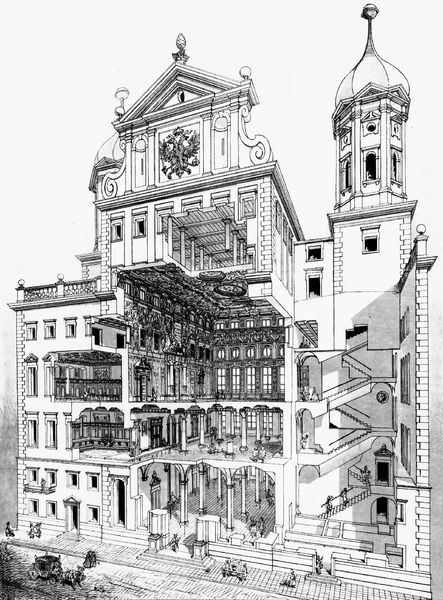
Titel: Rathaus in Augsburg
Künstler: Elias Holl
Standort: Augsburg, Maximilianstraße (EU - D - B)
Schlagwörter: menschen, stadt, fenster, schwarz, skizze, straße, säulen, weiss, zeichnung, dach, haus, architektur, innenraum, kirche, turm, modell, fassade, kutsche, treppe, treppen, halle, dom, schnitt, schwarzweiss, österreich, treppenhaus, etagen, plan, stockwerke, querschnitt, bauzeichnung, doppeladler